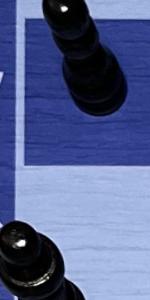
Label: Empty